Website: bh-photo
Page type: order-tracking
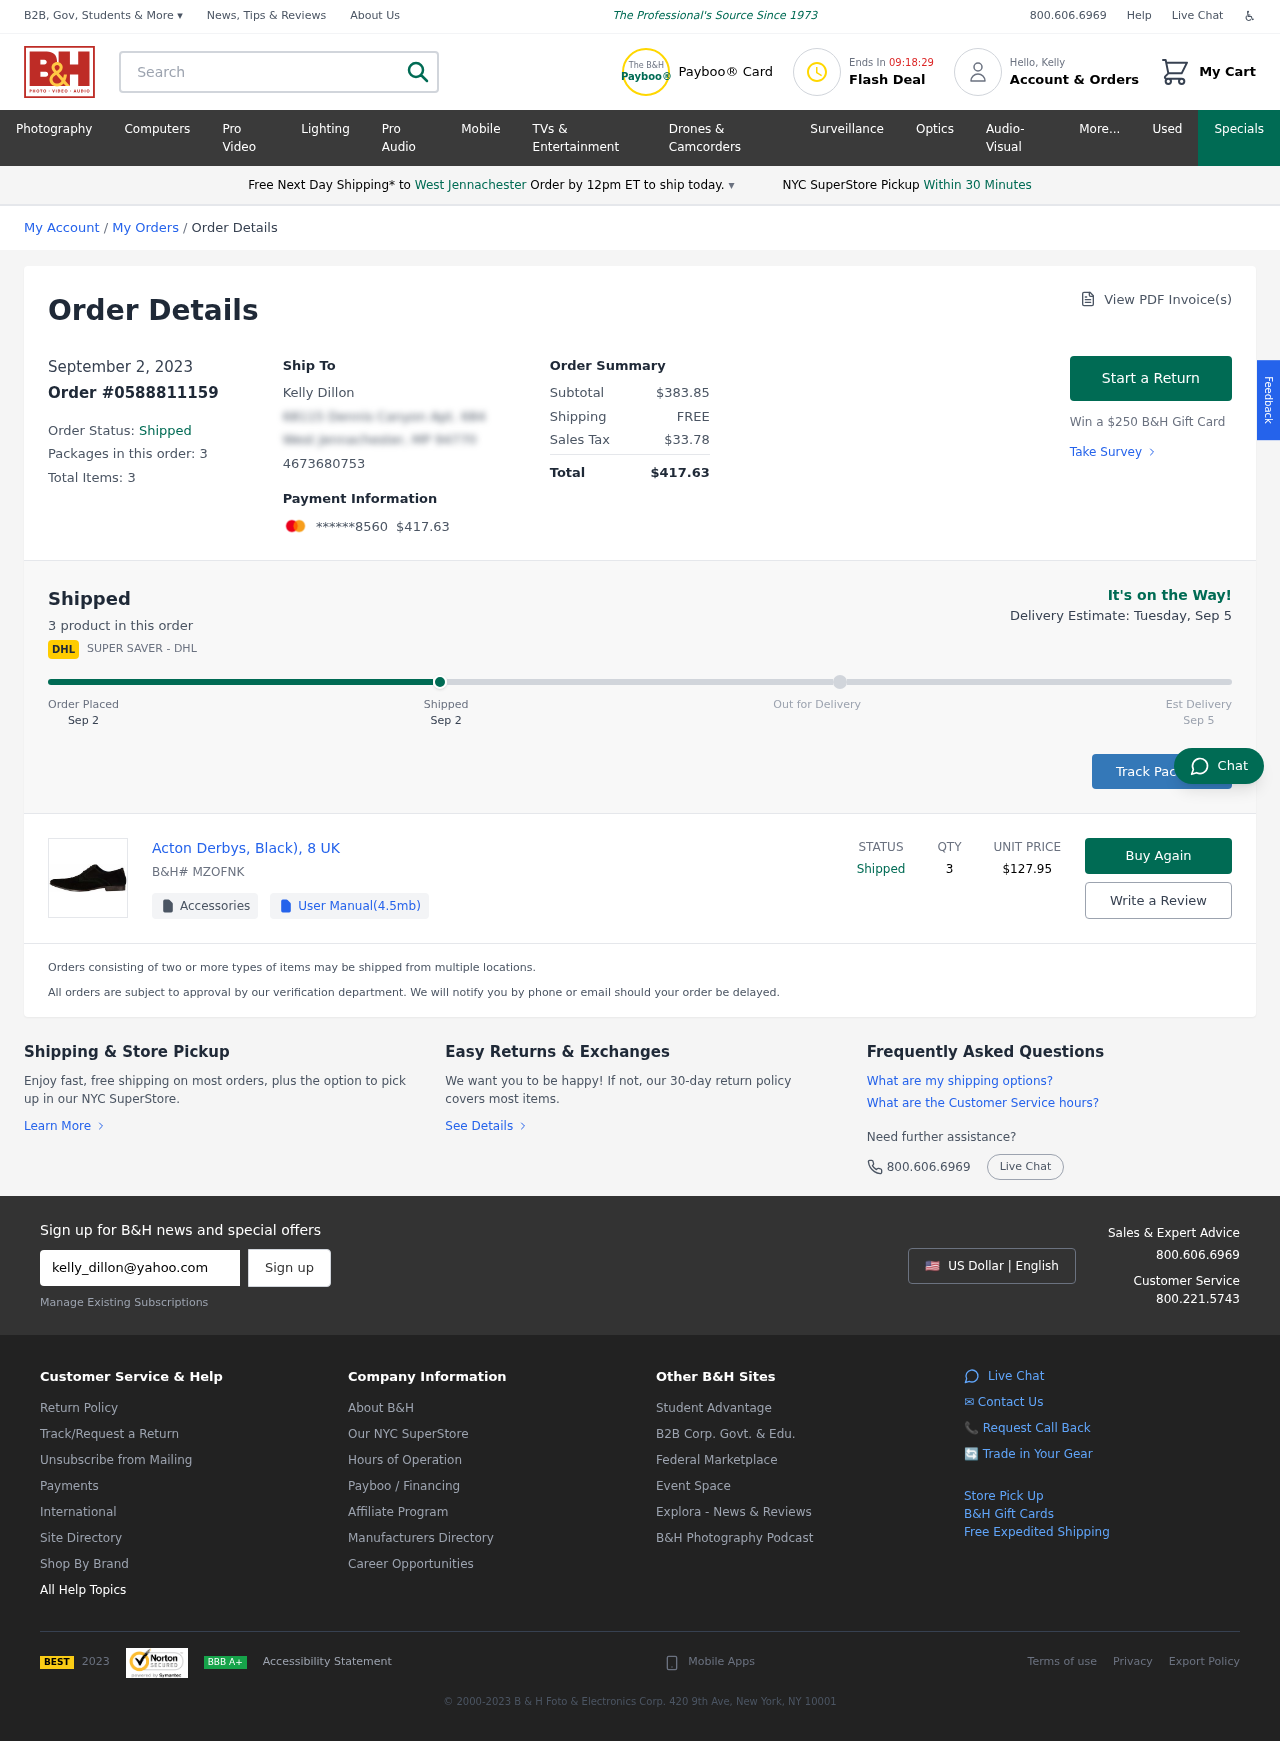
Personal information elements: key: PII_CARD_LAST4
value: ******8560
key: PII_CITY
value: West Jennachester
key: PII_EMAIL
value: kelly_dillon@yahoo.com
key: PII_FIRSTNAME
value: Kelly
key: PII_FULLNAME
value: Kelly Dillon
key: PII_PHONE
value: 4673680753
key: PII_STREET
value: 68115 Dennis Canyon Apt. 684
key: PII_CITY_STATE_ZIP
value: West Jennachester, MP 94770
Product elements: key: PRODUCT1_NAME
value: Acton Derbys, Black), 8 UK
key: PRODUCT1_PRICE
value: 127.95
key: PRODUCT1_QUANTITY
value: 3
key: PRODUCT1_SKU
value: MZOFNK
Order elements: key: ORDER_DATE
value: Sep 2
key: ORDER_DATE
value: September 2, 2023
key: ORDER_ID
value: Order #0588811159
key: ORDER_NUM_PACKAGES
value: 3
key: ORDER_NUM_ITEMS
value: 3
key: ORDER_NUM_ITEMS
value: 3 product
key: ORDER_TOTAL
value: $417.63
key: ORDER_SUBTOTAL
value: $383.85
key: ORDER_SHIPPING_COST
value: FREE
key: ORDER_TAX
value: $33.78
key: ORDER_DELIVERY_DATE
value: Sep 5
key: ORDER_DELIVERY_DATE
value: Delivery Estimate: Tuesday, Sep 5
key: ORDER_SHIPPING_DATE
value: Sep 2
Search elements: key: HEADER_SEARCH
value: Search